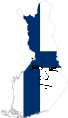
Label: 5_Smugjak